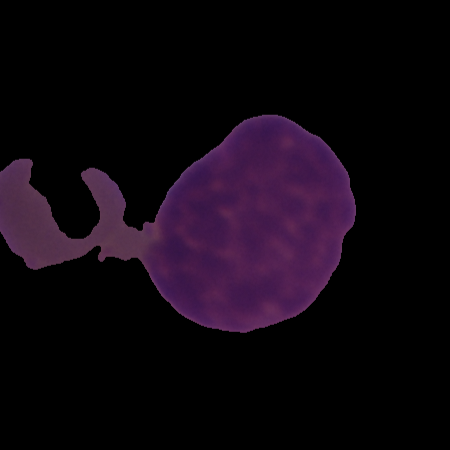
Label: cancer